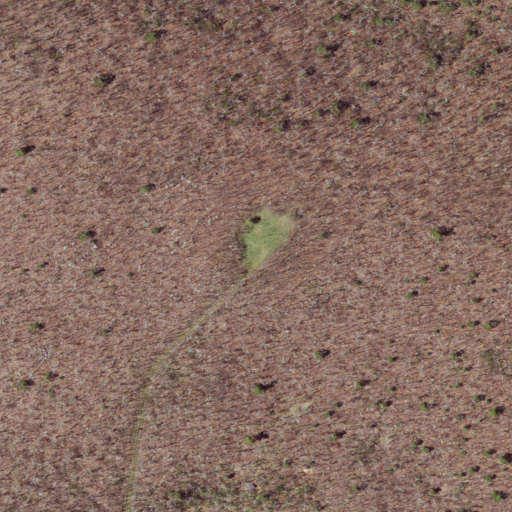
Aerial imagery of mountain in Virginia named Thunder Hill containing deciduous forest and mixed forest